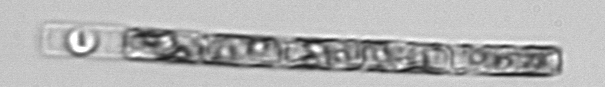
Label: Guinardia_delicatula_TAG_internal_parasite